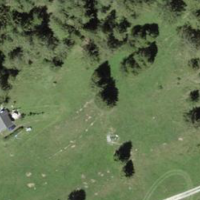
EUNIS habitat code: 26
Species observed at this site:
Brenthis ino